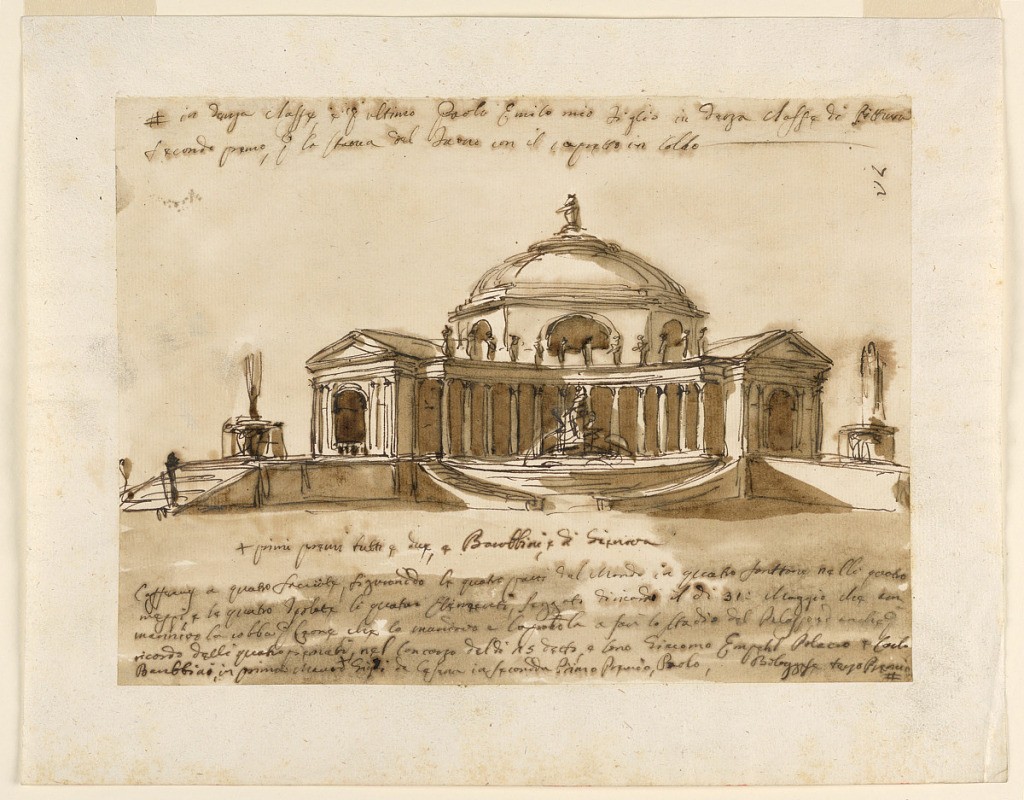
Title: Design for a Pavillion
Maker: Giuseppe Barberi, Italian, 1746–1809
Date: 1789
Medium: Pen and brown ink, brush and brown wash on lined off-white paper
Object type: Drawing
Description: Colonnade, which is topped by statues, connects the projecting wings, the facades of which show a loggia between pairs of pilasters. The inscription begins well below the drawing and then is continued above.